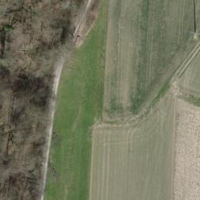
EUNIS habitat code: 52
Species observed at this site:
Acer campestre